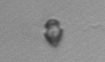
Label: Heterocapsa_rotundata